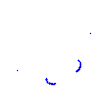
Particle: pion